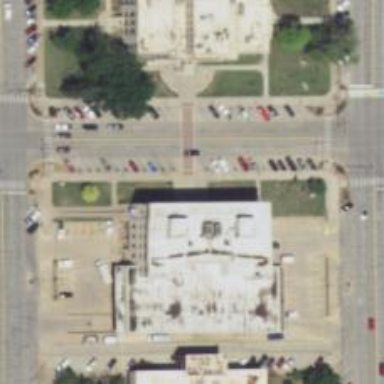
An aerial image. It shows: Post office.